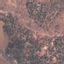
Land use / land cover: PermanentCrop